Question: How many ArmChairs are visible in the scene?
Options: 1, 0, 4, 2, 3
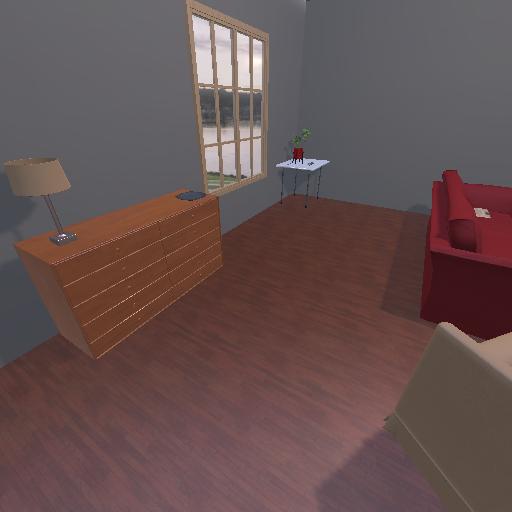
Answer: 1